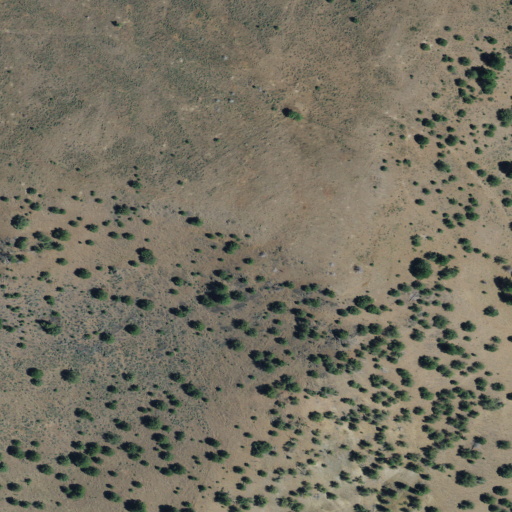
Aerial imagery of mountain in Oregon named Big Baldy containing shrub, grassland, and evergreen forest